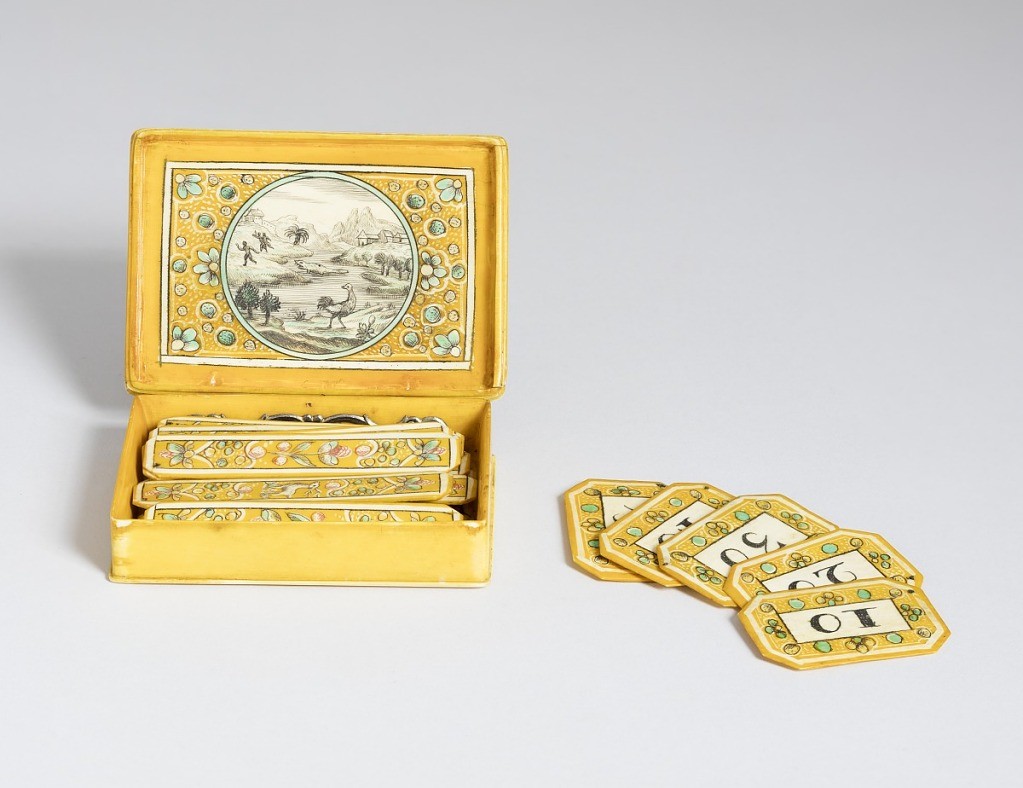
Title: Box and game pieces
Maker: Marten de Vos, Flemish, 1532-1603
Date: late 17th century
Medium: Engraved and stained ivory
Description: Game-counter box, rectangular, with yellow- and green-stained hinged cover showing female figure representing Africa, holding parasol and tambourine, seated on a lion-drawn chariot. Inside, game counters. One of a set of four boxes (1960-1-13-1a/v / 4a/v).